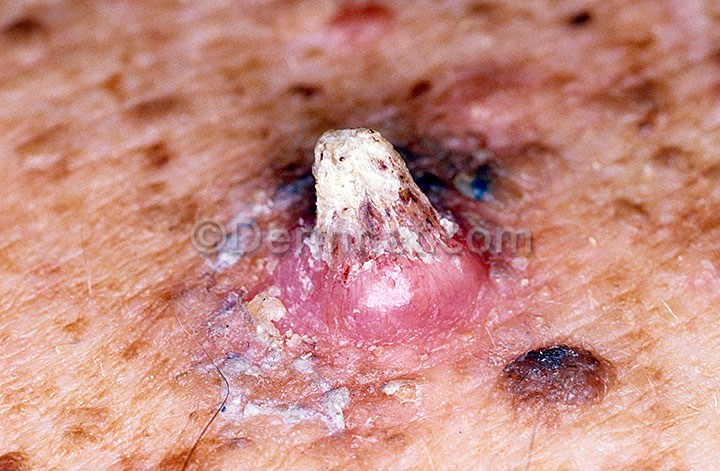
Disease: Actinic Keratosis Basal Cell Carcinoma and other Malignant Lesions